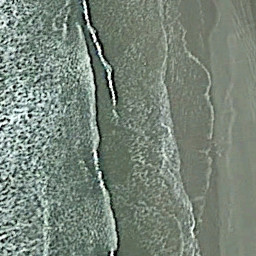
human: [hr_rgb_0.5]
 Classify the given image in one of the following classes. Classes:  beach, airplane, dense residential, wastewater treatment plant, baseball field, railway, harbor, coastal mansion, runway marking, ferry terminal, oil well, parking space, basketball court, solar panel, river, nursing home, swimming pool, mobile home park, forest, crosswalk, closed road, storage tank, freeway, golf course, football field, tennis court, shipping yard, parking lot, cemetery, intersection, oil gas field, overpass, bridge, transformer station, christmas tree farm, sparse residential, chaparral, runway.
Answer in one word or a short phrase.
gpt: beach